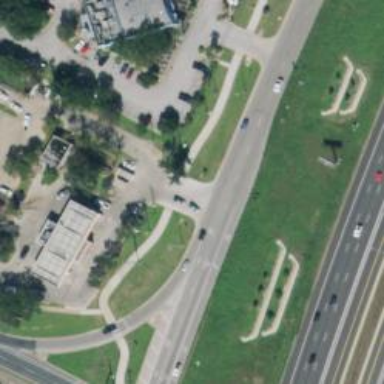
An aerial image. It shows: Secondary road with frontage access.